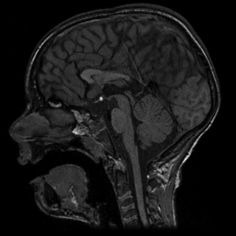
Label: notumor